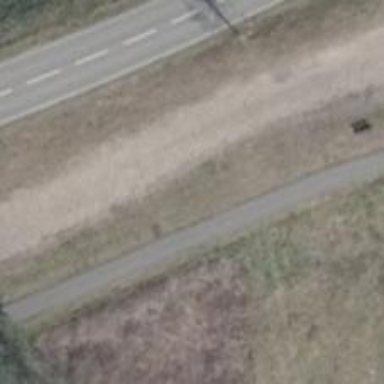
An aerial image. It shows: Asphalt path.